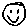
Label: smiley face